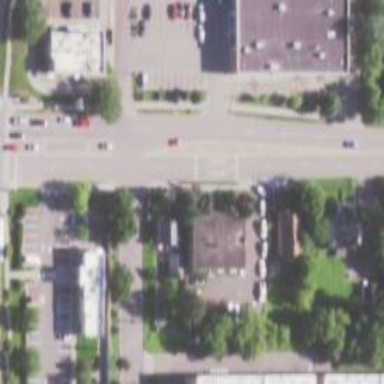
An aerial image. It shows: Secondary road with sidewalk on the left.